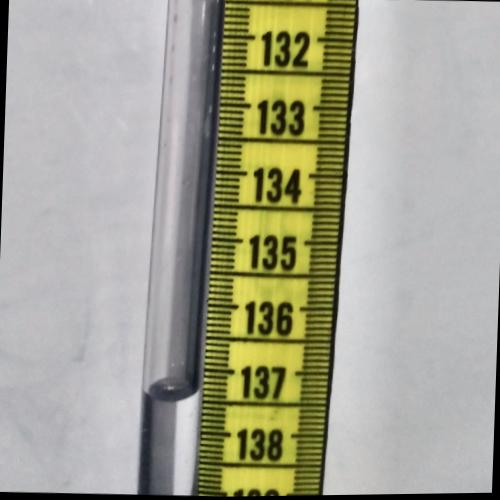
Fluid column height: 137.4 cm